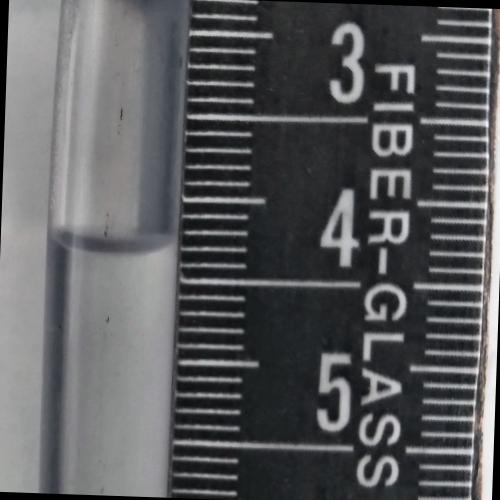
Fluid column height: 4.3 cm